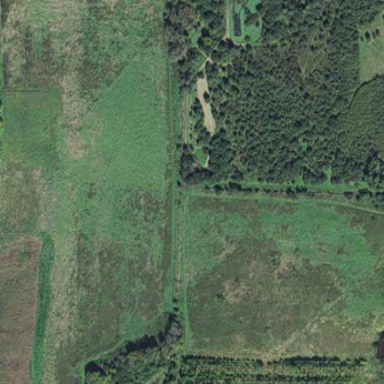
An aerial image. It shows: Beautiful wet meadow natural wetland.